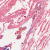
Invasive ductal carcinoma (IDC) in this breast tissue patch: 0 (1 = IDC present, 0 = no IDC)